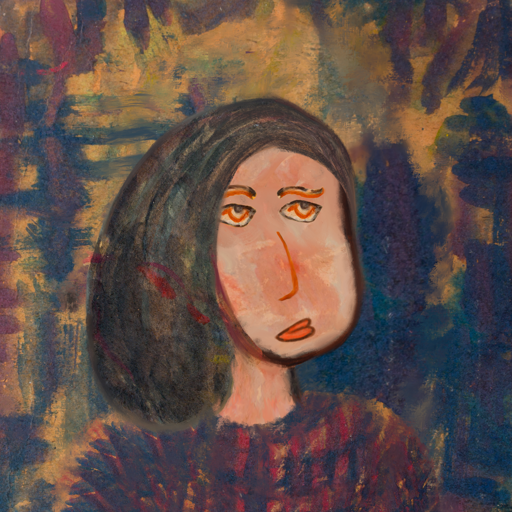
Background: InTheSun, Head And Neck Side: Roy_Bahadur, Face Side: Experience, Bust: In_The_Sun, Hair Side: Gypsy_Mother, Head Accessory: Blank, Second Necklace: Blank, Necklace: Blank, Baby: Blank